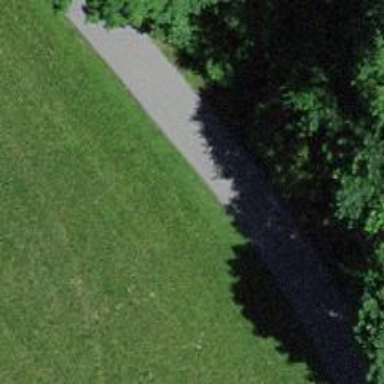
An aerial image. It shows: Ground path.